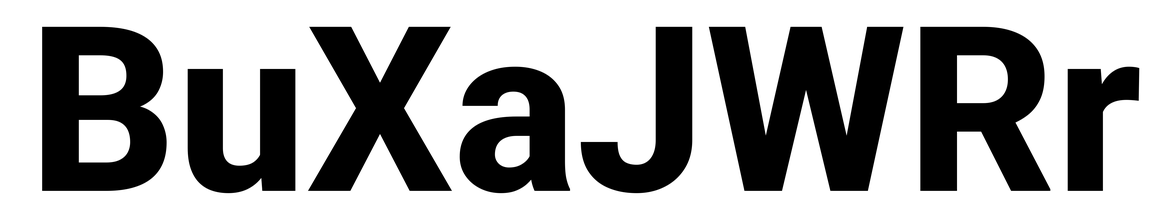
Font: Roboto_ExtraBold